Field crop: maize
Growth stage: 2
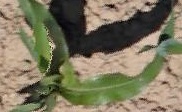
Species: maize